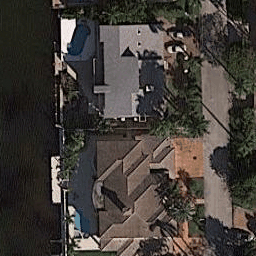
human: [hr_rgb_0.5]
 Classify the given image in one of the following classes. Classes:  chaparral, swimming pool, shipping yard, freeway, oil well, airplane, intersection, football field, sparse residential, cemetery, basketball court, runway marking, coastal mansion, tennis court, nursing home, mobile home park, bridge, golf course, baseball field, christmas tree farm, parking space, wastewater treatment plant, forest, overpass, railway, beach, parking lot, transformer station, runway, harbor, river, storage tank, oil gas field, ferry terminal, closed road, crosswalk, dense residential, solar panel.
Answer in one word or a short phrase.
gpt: coastal mansion